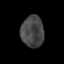
Tissue: prostate
Cell type: T cells
Senescence score: 0.2786
Nuclear area (px): 702
Mean DAPI intensity: 70.256